Field crop: maize
Growth stage: 2
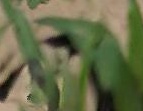
Species: maize